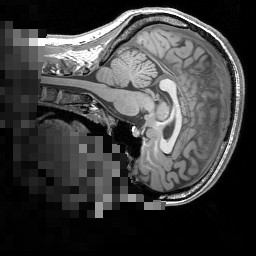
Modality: T1w
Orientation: sagittal
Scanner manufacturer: siemens
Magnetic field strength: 3 T
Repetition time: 1.5 s
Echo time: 0.00291 s